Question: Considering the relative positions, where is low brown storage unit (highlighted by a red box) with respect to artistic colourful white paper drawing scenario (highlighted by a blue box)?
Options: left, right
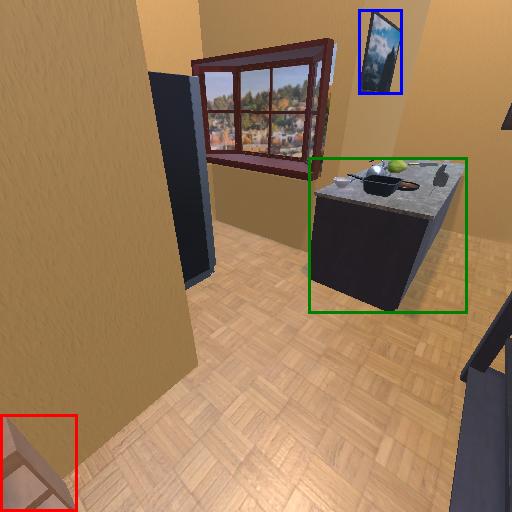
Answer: left